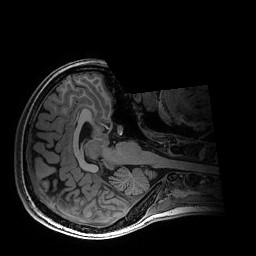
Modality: T1w
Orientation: axial
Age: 23
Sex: female
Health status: healthy
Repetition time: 2.53 s
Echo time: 0.0034 s